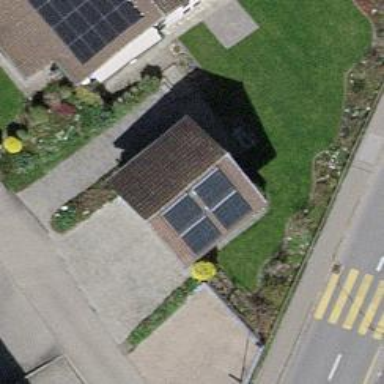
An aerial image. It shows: Solar power generator with photovoltaic panels.